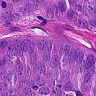
Metastatic tissue present: yes